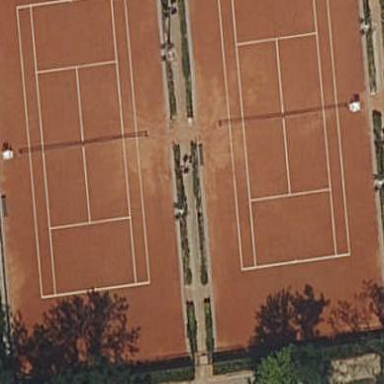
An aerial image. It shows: Tennis court on pitch designated for leisure land.